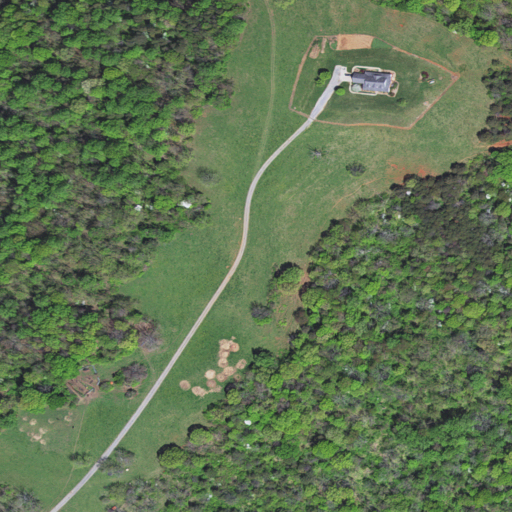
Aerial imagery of mountain in Virginia named Cobbs Mountain containing deciduous forest, pasture, mixed forest, shrub, grassland, and open development